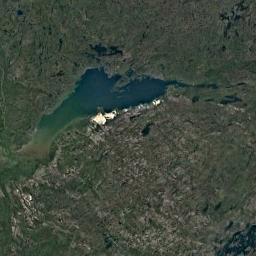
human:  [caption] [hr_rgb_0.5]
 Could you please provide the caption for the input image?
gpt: The lake with a winding bank has deep green water .

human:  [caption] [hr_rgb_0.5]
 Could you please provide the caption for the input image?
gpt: There are many lakes of different shapes and sizes .

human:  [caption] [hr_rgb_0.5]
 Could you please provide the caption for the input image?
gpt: A blue lake surrounded by forest .

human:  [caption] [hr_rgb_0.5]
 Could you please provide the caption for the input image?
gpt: The lake in the picture has an irregular shape .

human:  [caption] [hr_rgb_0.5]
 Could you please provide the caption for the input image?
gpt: There are many trees and brown bare land around the lake .